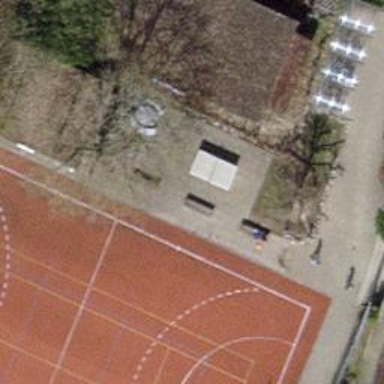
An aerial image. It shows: Pitch for leisure activities.